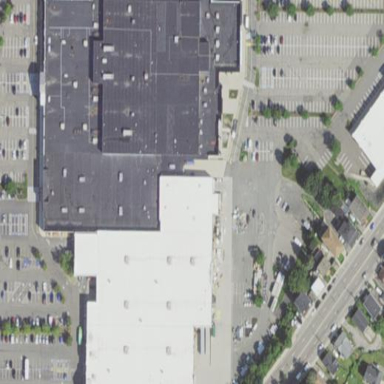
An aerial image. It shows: Mall building.